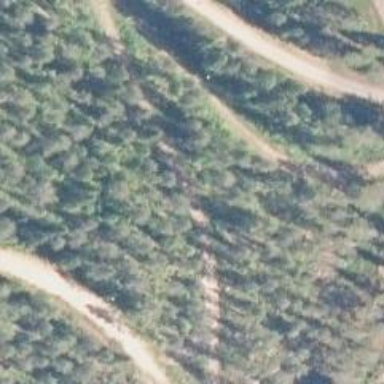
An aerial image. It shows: Nordic track road.